Interaction volume radius: 10 \u00c5
Interaction volume height: 25 \u00c5
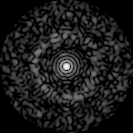
Disorder parameter: 0.8178